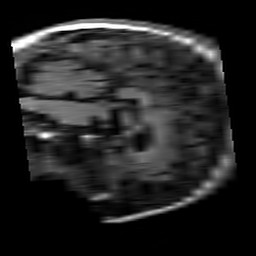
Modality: T1w
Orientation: sagittal
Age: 25
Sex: female
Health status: healthy
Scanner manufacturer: siemens
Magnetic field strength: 3 T
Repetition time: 4.1 s
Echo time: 0.0085 s